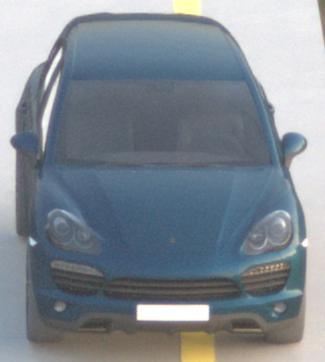
Make: Porsche
Model: Cayenne
Detailed model: Cayenne (958)
Model produced from: 2010/05
Model produced until: 2014/07
Doors: 5
Color: blue
Road condition: dry road
Daytime: sunrise or sunset
Contrast: low contrast